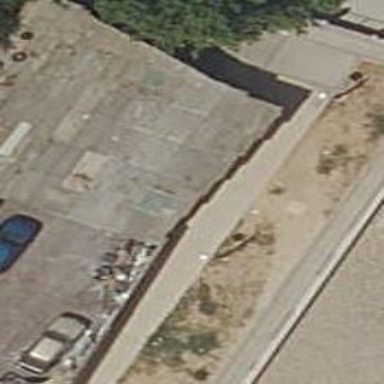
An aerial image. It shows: Wall is shown in the image.